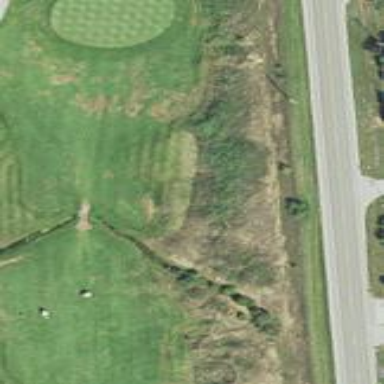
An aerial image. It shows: Golf fairway surrounded by grass.